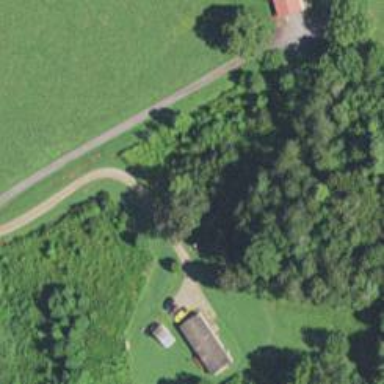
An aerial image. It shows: Driveway leading to service road.